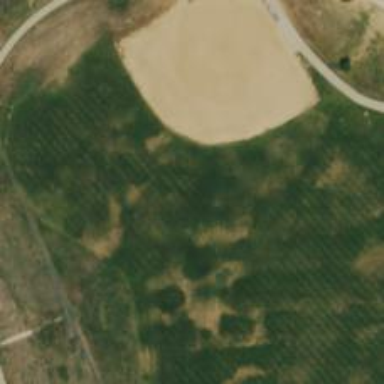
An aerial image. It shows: Baseball pitch for leisure land.